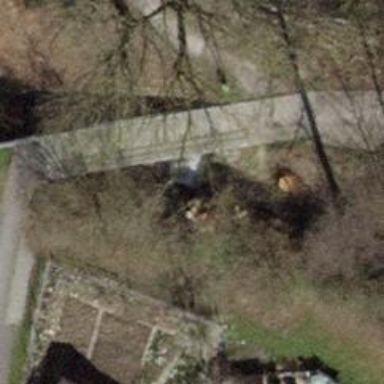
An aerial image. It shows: Footway bridge with concrete surface.